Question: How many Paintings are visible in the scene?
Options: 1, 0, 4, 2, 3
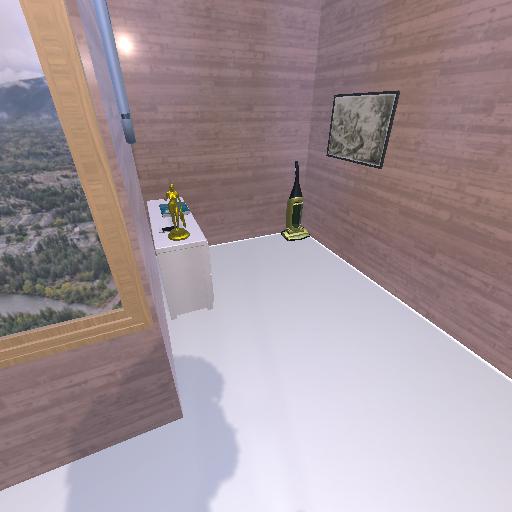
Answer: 1